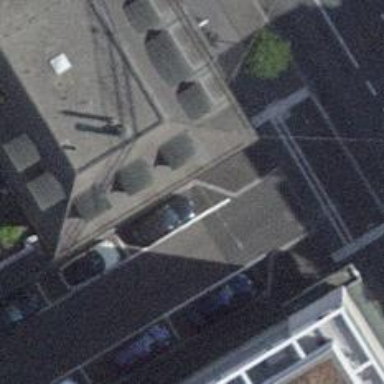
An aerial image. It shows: Street-side parallel parking available at this location.